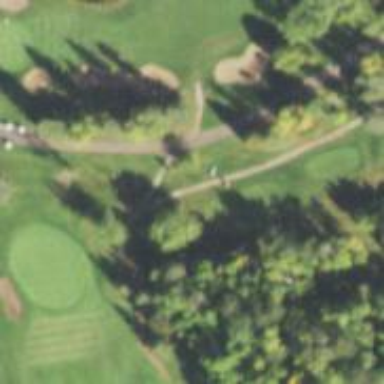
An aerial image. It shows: Service road used as golf cart path.